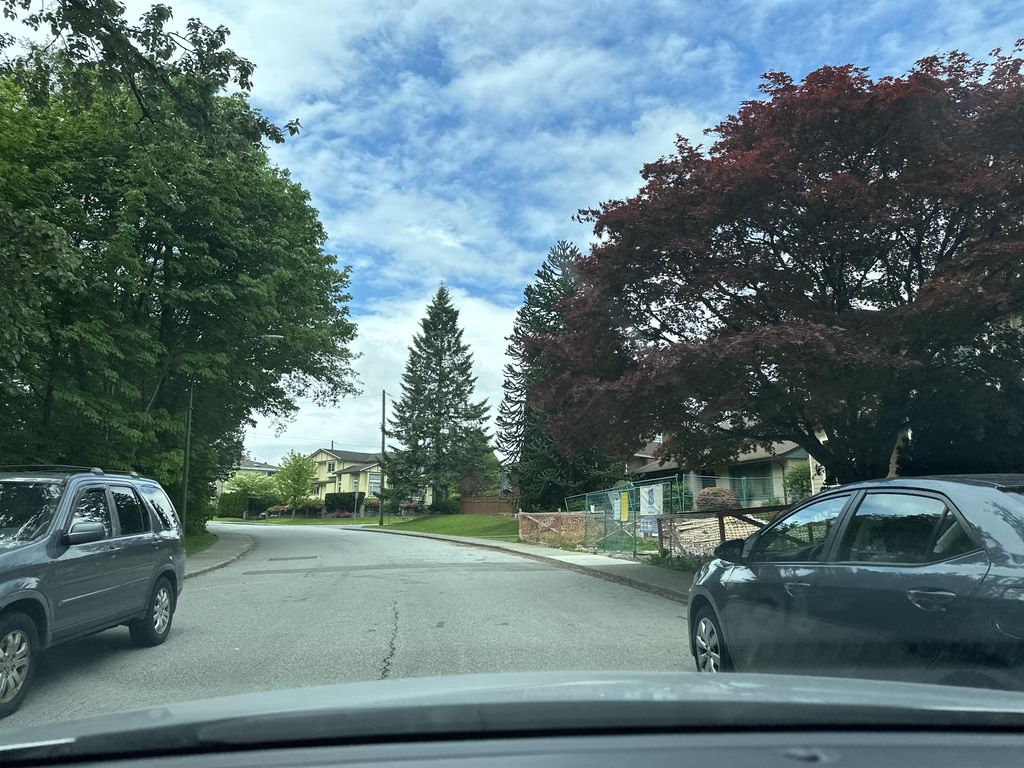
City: vancouver